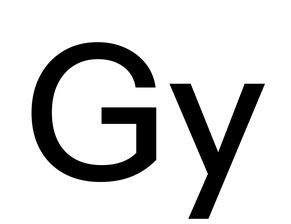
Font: InstrumentSans_Medium